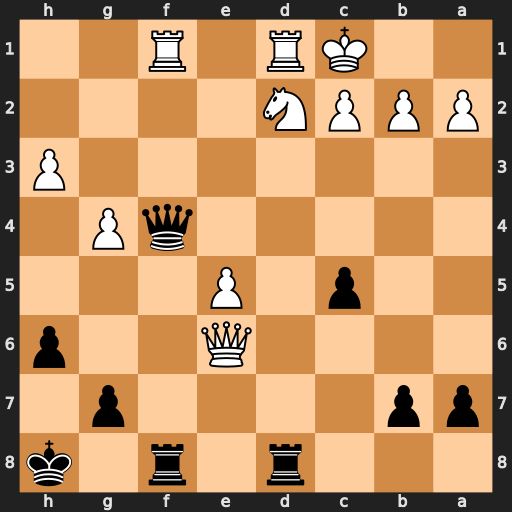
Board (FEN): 3r1r1k/pp4p1/4Q2p/2p1P3/5qP1/7P/PPPN4/2KR1R2
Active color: b
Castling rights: -
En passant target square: -
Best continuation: Qxd2+ Rxd2 Rxf1+ Rd1 Rfxd1#